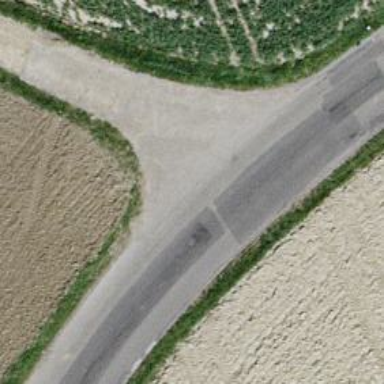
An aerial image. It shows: Tertiary road.